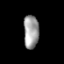
Tissue: prostate
Cell type: Epithelial cells
Senescence score: 0.7375
Nuclear area (px): 505
Mean DAPI intensity: 155.184